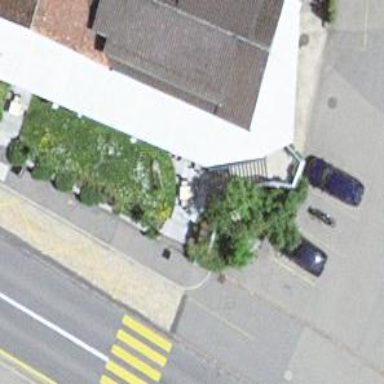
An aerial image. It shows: Post box is visible.